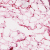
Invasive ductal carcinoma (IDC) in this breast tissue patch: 0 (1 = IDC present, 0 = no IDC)